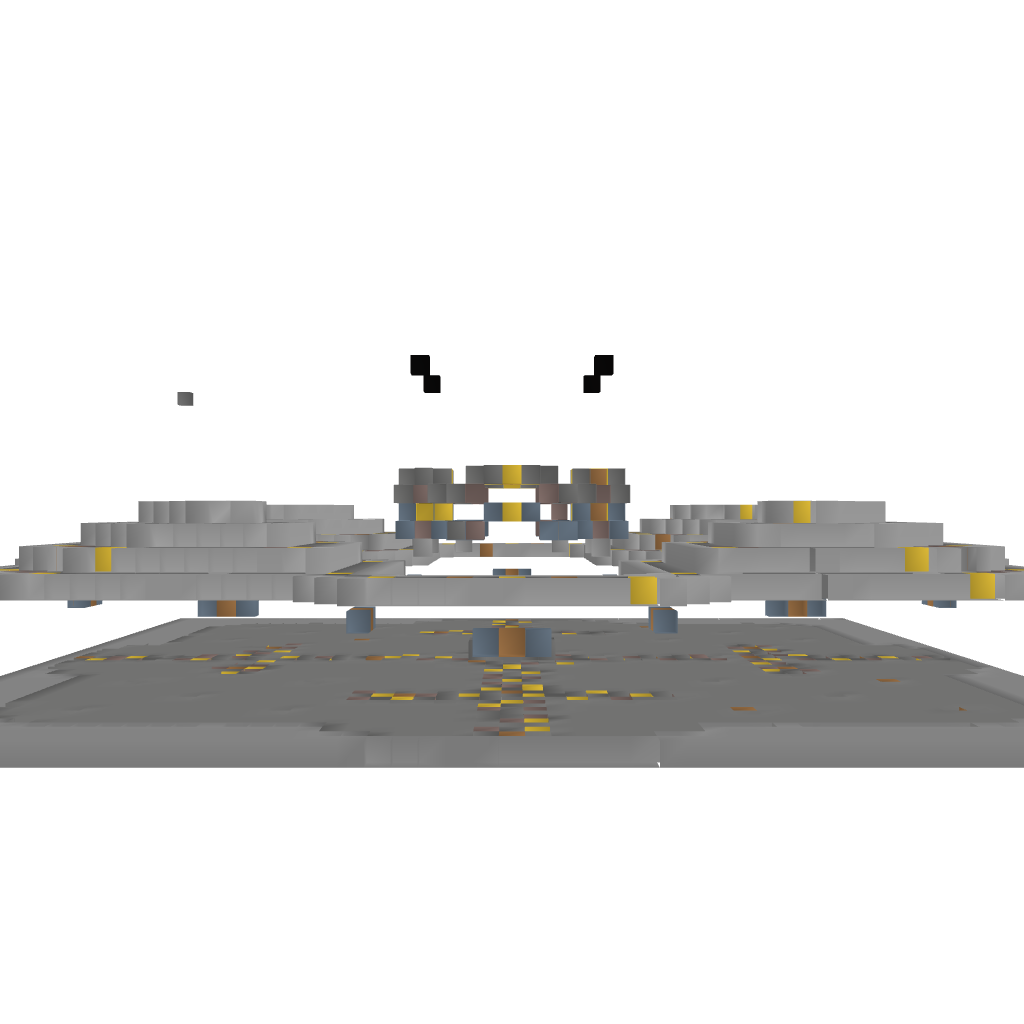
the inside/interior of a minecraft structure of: Server Spawn Collection (6 Spawns!)